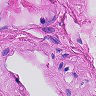
Metastatic tissue present: no